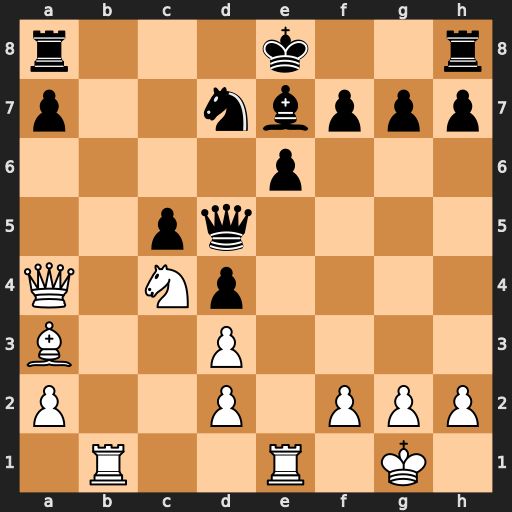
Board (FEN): r3k2r/p2nbppp/4p3/2pq4/Q1Np4/B2P4/P2P1PPP/1R2R1K1
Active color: w
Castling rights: kq
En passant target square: -
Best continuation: Re5 O-O Rxd5